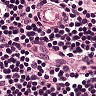
Metastatic tissue present: no